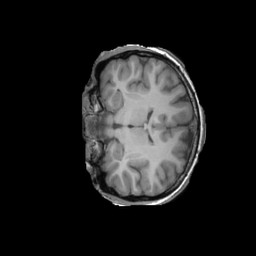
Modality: T1w
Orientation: coronal
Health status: ill
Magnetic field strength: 3 T